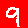
Digit: 9